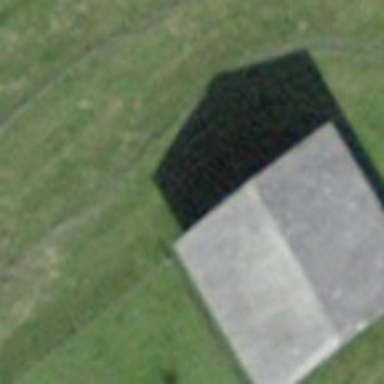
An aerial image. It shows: Barn.